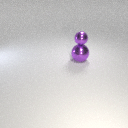
small purple metal sphere above large purple metal sphere